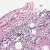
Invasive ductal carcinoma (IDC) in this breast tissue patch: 0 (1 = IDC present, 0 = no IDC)